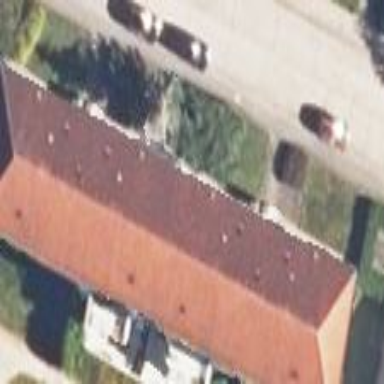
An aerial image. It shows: Building with red hipped roof made of roof tiles. The roof is oriented along the structure.